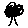
Label: tree